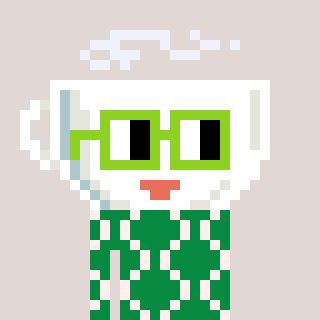
a pixel art character with square light green glasses, a mug-shaped head and a green-colored body on a warm background